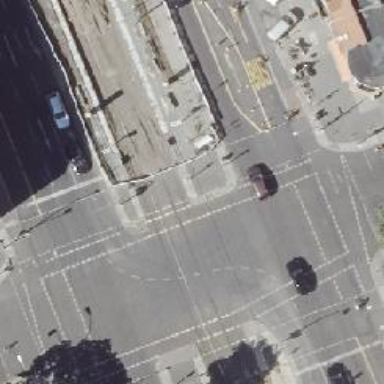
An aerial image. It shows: Footway located on traffic island.